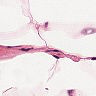
Metastatic tissue present: no